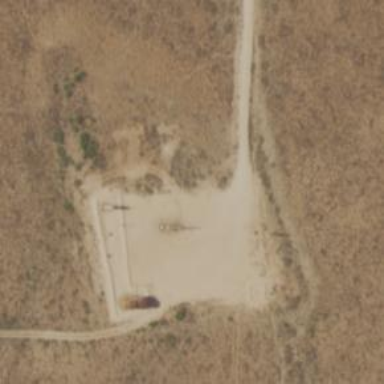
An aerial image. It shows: Petroleum well.